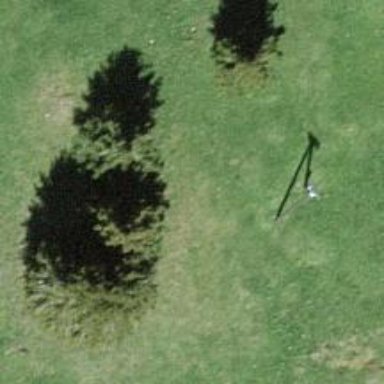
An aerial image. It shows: Needle-leaved tree in natural setting.